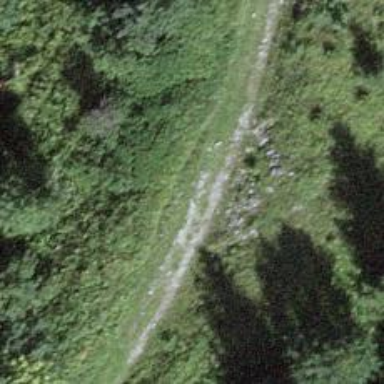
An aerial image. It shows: Unpaved path with excellent trail visibility.